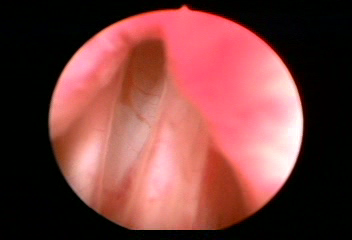
Modality: WLC
Class: Normal mucosa
Bladder cancer association: No